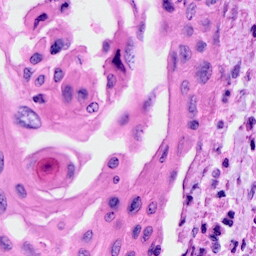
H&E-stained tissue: Cervix